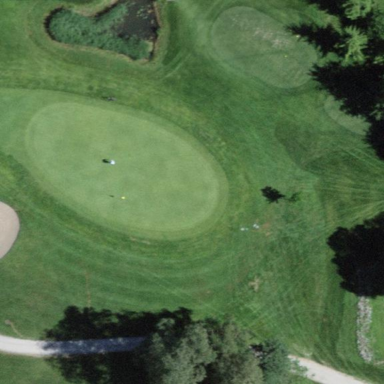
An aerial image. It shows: Picturesque green golfing area with grass land use.